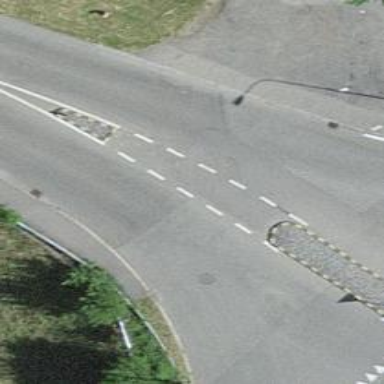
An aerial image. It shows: Unclassified road with asphalt surface.